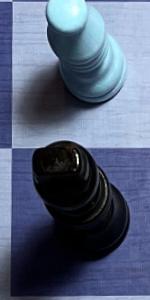
Label: King_Black